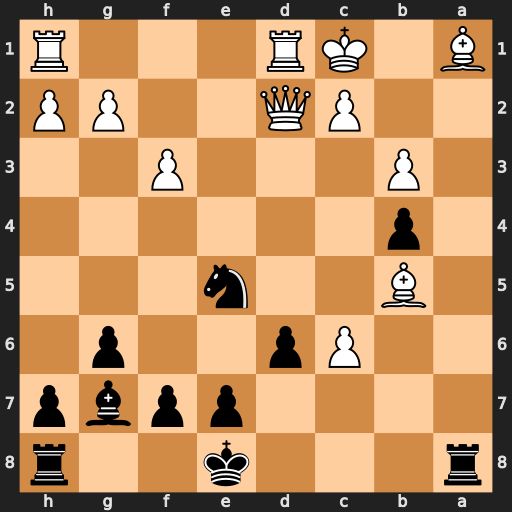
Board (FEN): r3k2r/4ppbp/2Pp2p1/1B2n3/1p6/1P3P2/2PQ2PP/B1KR3R
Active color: b
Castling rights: kq
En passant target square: -
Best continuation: Rxa1+ Kb2 Nc4#